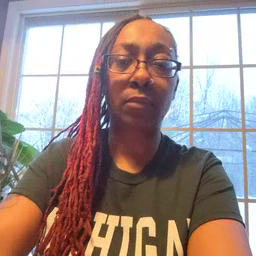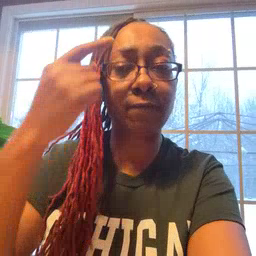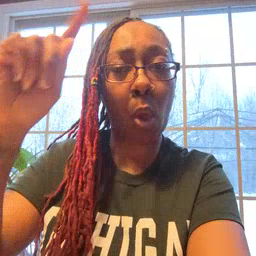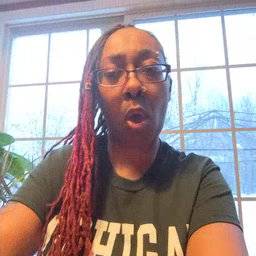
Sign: for